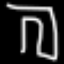
Label: pants